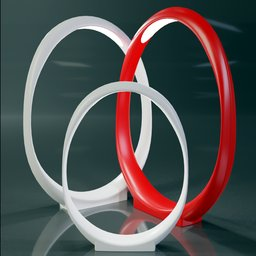
Label: lighting